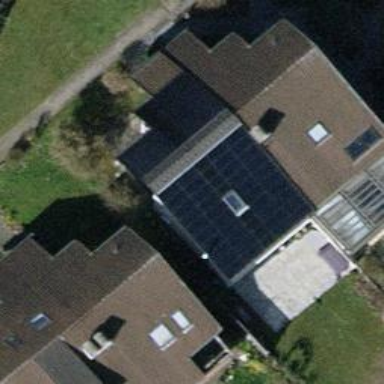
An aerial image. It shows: Solar power generator using photovoltaic method with solar photovoltaic panel types.